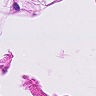
Metastatic tissue present: no